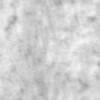
Label: no_change